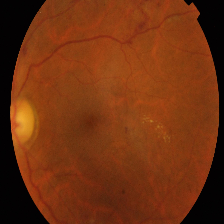
Diabetic retinopathy grade: Proliferative DR